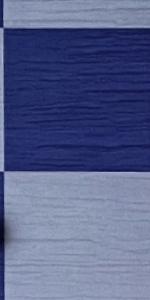
Label: Empty